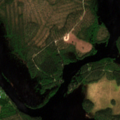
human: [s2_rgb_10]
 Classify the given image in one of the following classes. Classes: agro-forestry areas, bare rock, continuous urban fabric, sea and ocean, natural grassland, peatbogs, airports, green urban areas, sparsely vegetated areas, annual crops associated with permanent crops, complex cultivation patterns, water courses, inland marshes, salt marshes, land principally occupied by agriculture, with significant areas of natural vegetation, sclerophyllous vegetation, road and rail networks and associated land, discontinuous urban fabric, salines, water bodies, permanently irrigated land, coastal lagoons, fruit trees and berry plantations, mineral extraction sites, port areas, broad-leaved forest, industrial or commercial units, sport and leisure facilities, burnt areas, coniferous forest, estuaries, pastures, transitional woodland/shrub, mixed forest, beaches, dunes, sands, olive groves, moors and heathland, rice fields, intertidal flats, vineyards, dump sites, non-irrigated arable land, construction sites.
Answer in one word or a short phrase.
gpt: coniferous forest, peatbogs, water courses, water bodies